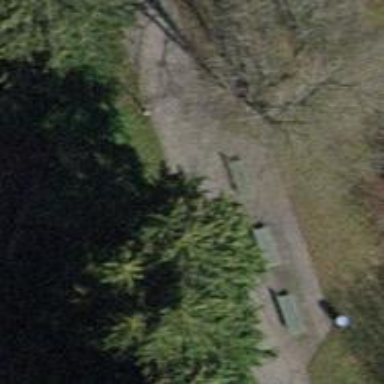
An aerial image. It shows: Bench.